Field crop: tomato
Growth stage: 2
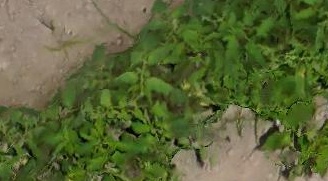
Species: tomato